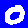
Digit: 0